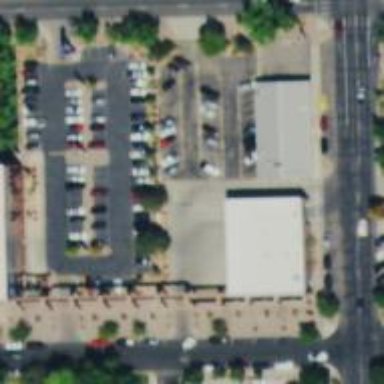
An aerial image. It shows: Parking space.